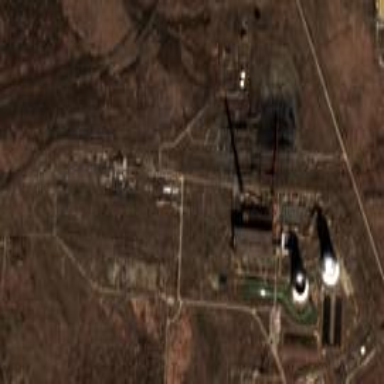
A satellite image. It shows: Industrial area with coal power plant.